Question: Need to find salary difference between employees.
I have a table employee.

My result should be
0
1000
5000
26000
How to write query?
Thanks in advance for any help.
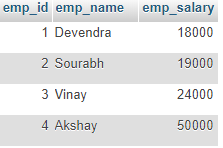
Answer: One option uses a correlated subquery:
'''
SELECT
emp_id,
emp_name,
emp_salary - COALESCE((SELECT emp_salary FROM employee e2
WHERE e2.emp_id = e1.emp_id - 1), emp_salary) AS salary
FROM
employee e1
ORDER BY emp_id;
'''
<URL>
## Demo
Another option would be to use a join:
'''
SELECT
e1.emp_id,
e1.emp_name,
e1.emp_salary - COALESCE(e2.emp_salary, e1.emp_salary) AS salary
FROM employee e1
LEFT JOIN employee e2
ON e1.emp_id = e2.emp_id + 1
ORDER BY
emp_id;
'''
<URL>
## Demo